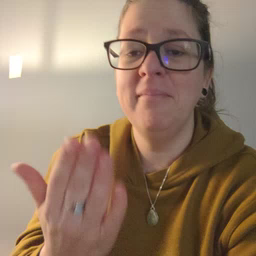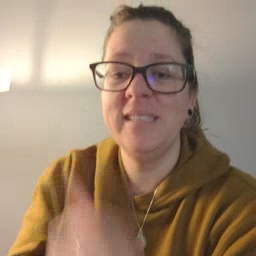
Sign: mitten